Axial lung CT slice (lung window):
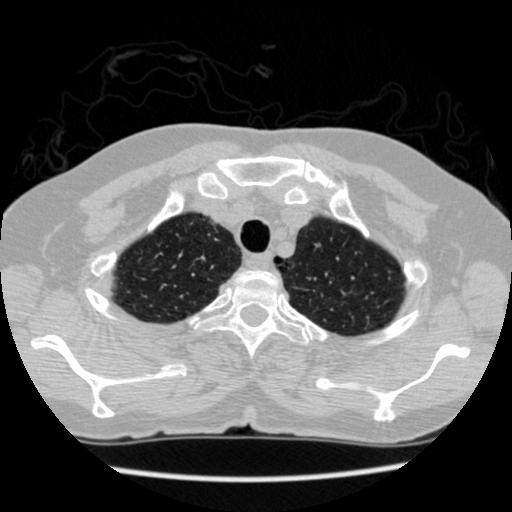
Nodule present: no